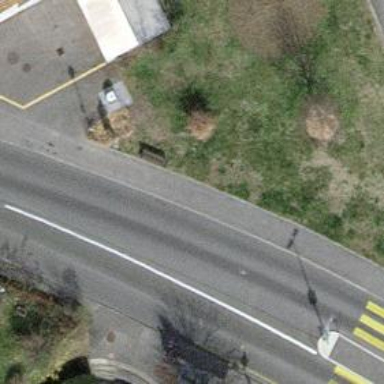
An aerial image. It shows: Asphalt sidewalk leading to public transport platform.